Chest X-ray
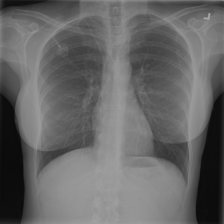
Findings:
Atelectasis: negative
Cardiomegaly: negative
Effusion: negative
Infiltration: negative
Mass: negative
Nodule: negative
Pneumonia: negative
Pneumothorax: negative
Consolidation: negative
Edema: negative
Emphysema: negative
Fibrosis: negative
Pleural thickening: negative
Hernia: negative